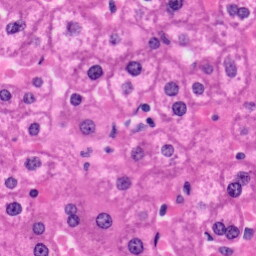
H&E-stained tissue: Liver